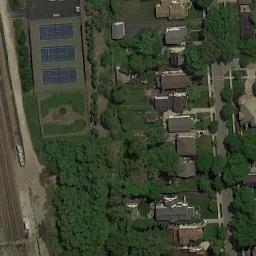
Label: tennis_court